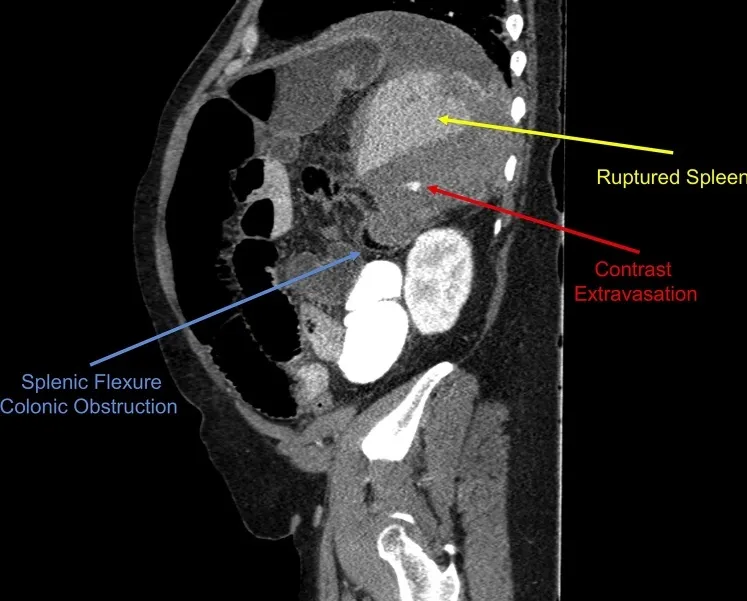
Post-traumatic splenic hematoma with active contrast extravasation causes extrinsic compression of splenic flexure, resulting in large bowel obstruction. Computed tomography coronal sagittal section on initial presentation.
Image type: radiology (ct)